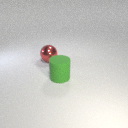
large green rubber cylinder in front of large red metal sphere